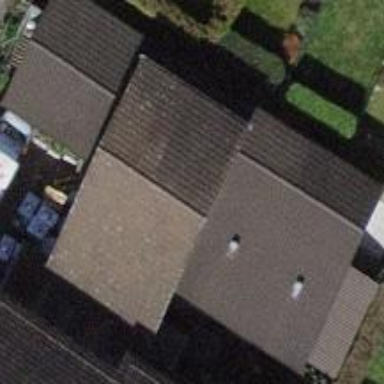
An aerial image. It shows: Shed building.